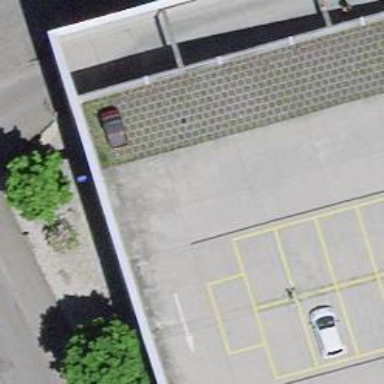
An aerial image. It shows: Multi-storey parking facility.